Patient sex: M
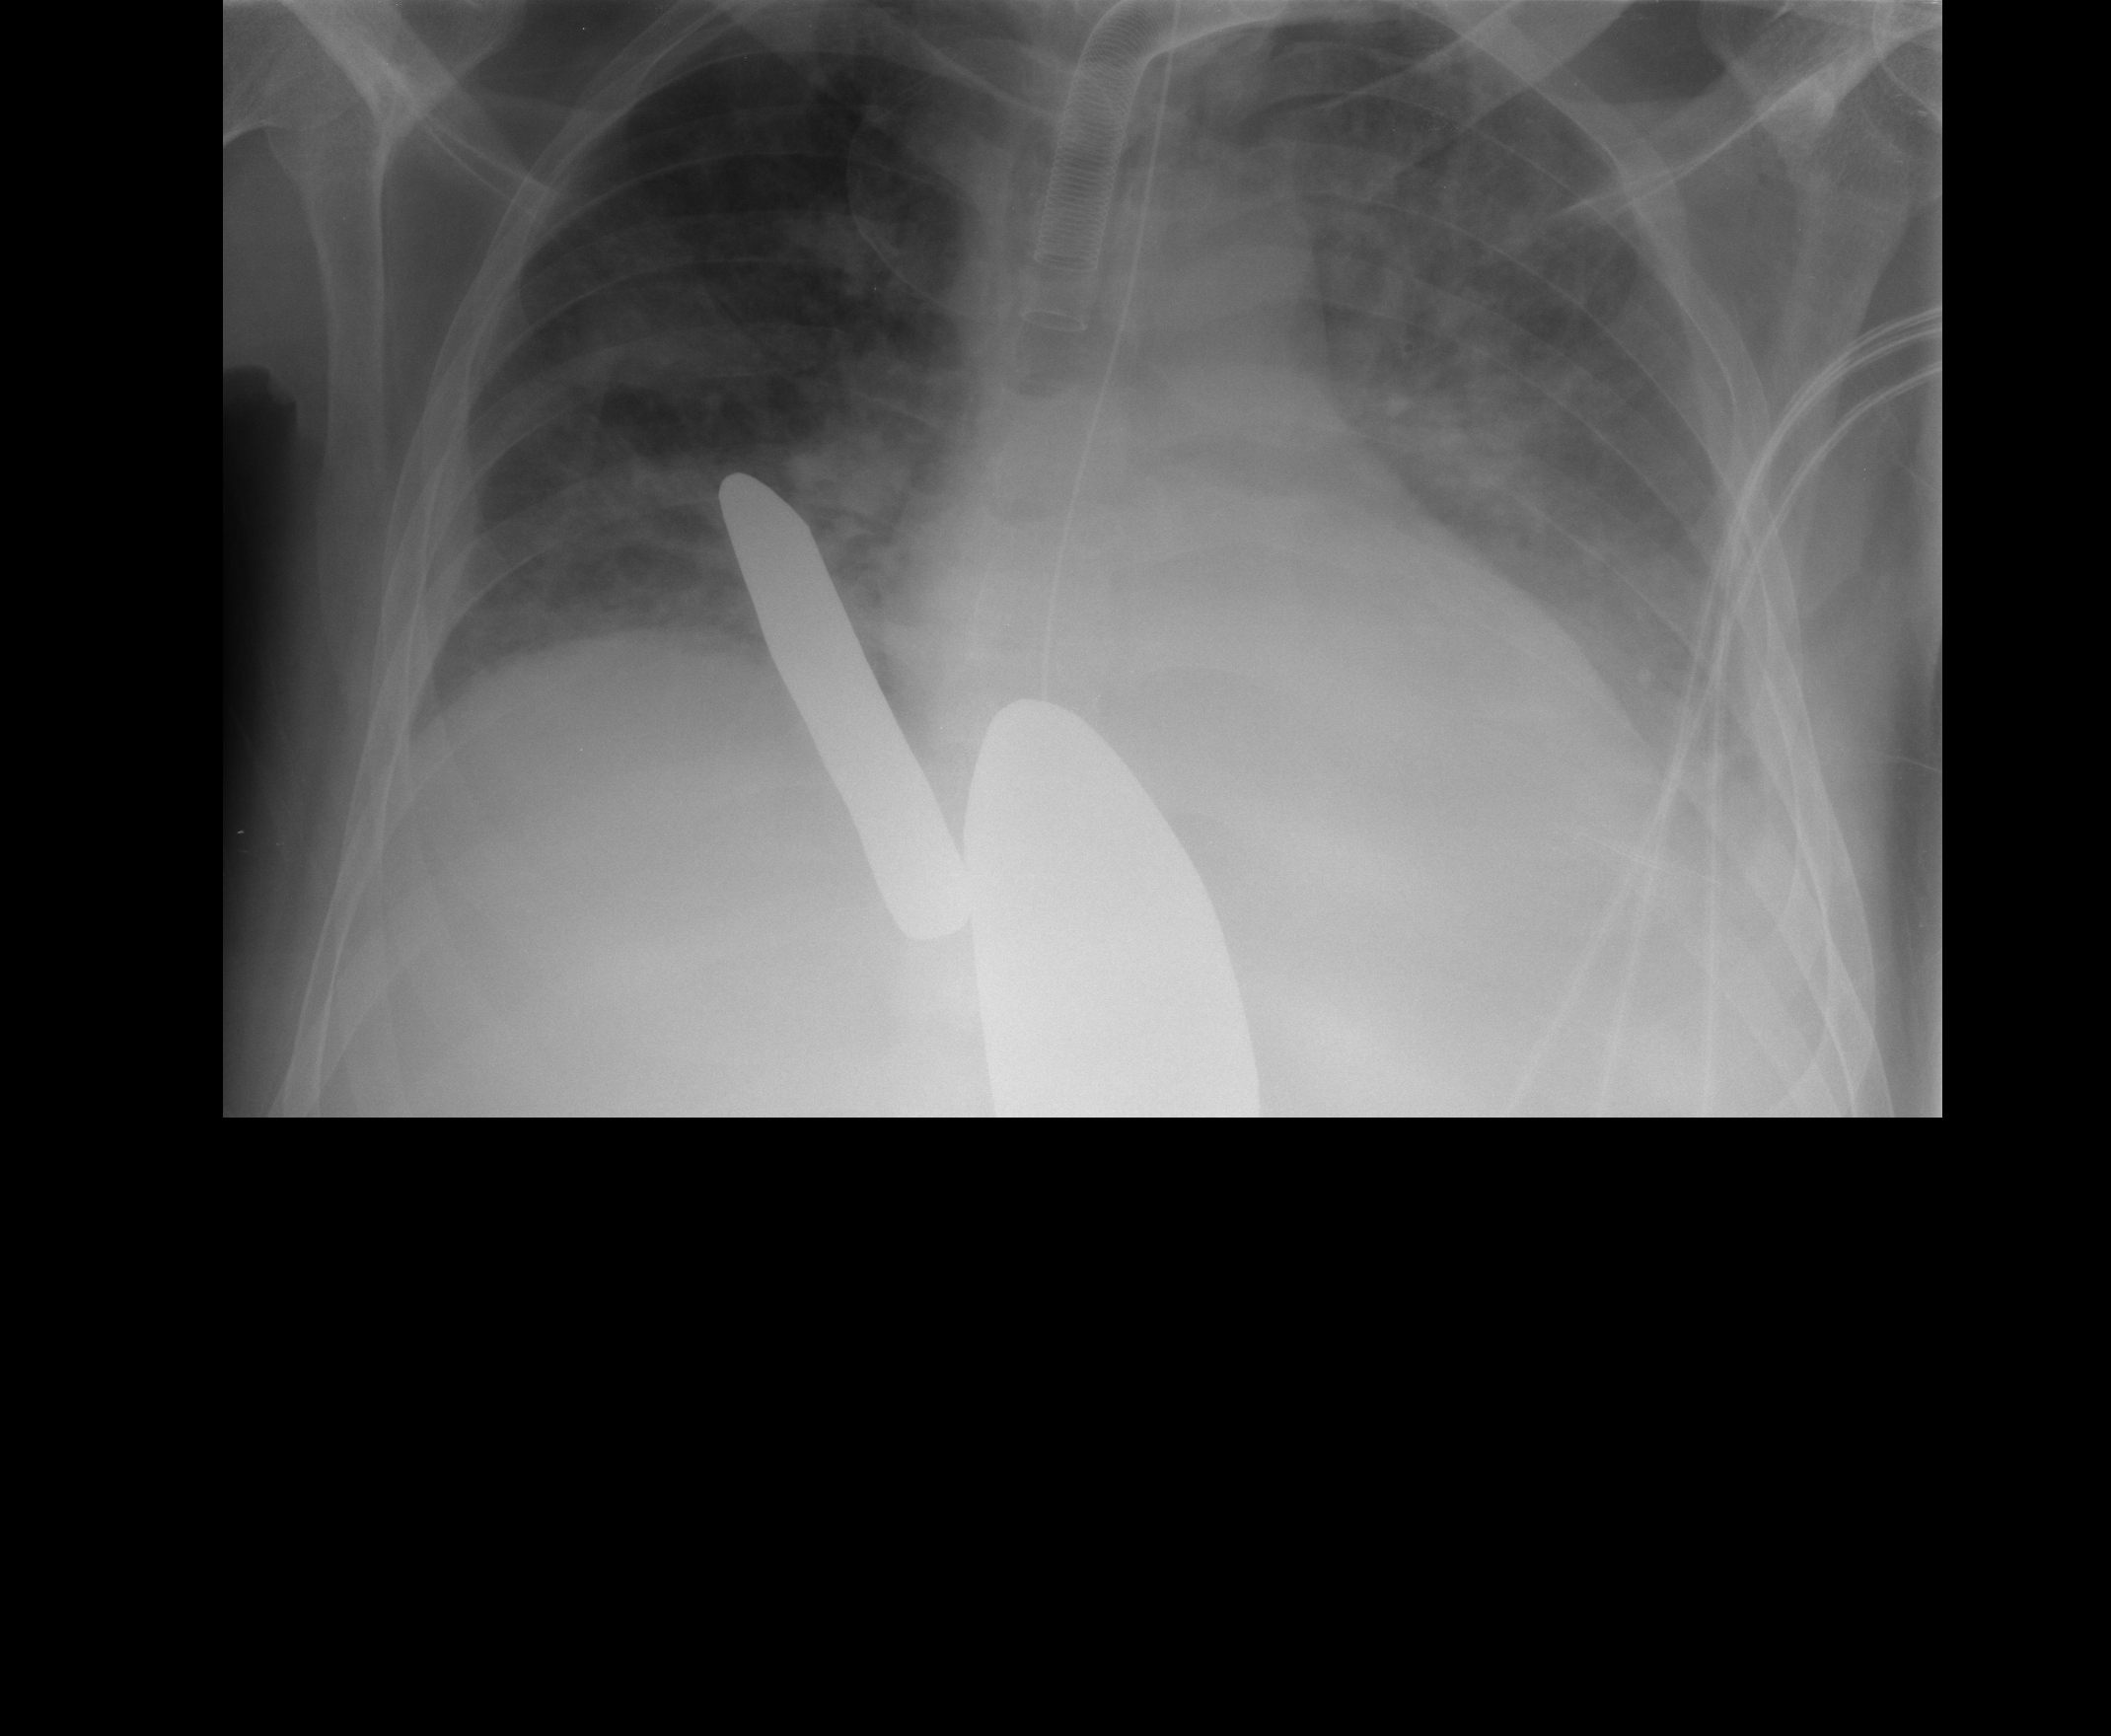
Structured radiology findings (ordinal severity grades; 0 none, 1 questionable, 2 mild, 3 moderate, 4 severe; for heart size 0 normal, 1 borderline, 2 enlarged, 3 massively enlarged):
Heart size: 1
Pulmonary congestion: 2
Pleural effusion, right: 0
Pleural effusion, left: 2
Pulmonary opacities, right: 3
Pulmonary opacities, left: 4
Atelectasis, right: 2
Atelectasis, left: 3